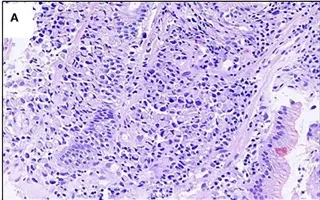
Gastric tissue sections from a patient with metastatic gastric cancer and rare severe immune-related cholestatic hepatitis and subsequent severe late-onset pneumonia after pembrolizumab therapy. Representative photomicrographs show H&E staining.
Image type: pathology (h&e)